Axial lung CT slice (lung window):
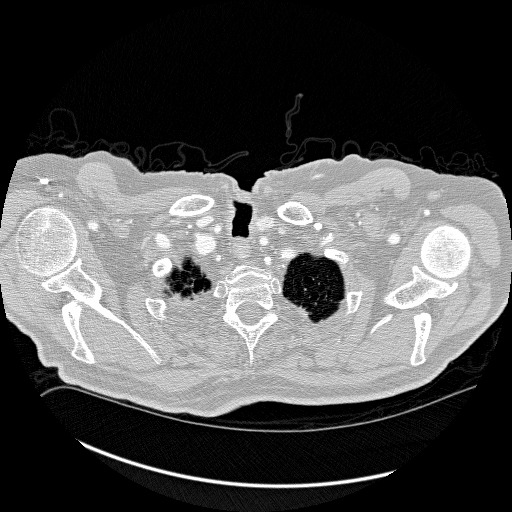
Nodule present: no